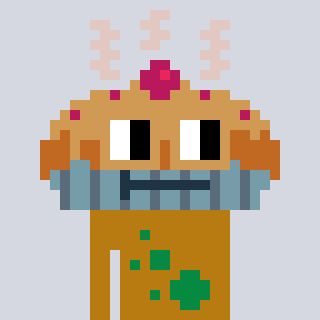
a pixel art character with square brown glasses, a pie-shaped head and a gold-colored body on a cool background